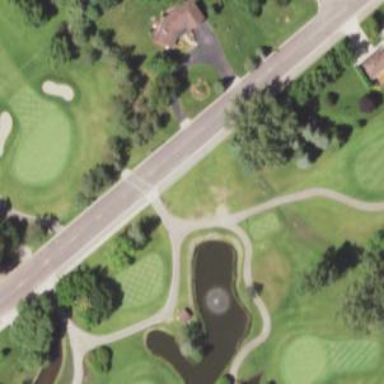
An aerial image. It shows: Water hazard on golf course.